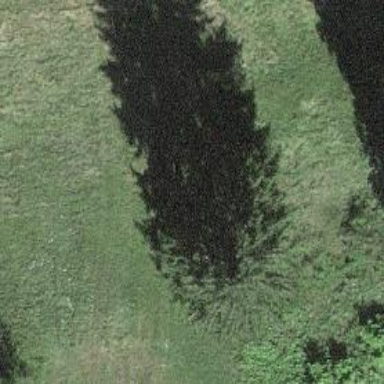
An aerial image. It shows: Beautiful tree in nature.